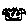
Label: line